Question: I'm making a JavaScript Ajax call to load the contents of a classic ASP page into a div.
When the target ASP page has an error I want to be able to detect it and display a message accordingly. The problem is that even if the ASP page has an error, the response code returned from the Ajax call is 200.
Currently I'm searching the response for the word "error" to determine if the target page errored but this has a distinct code smell about it and I'd like to cleanly check the response code. (I've left this bit out of the example)
This is what the target ASP page renders as:

My Ajax code on the calling page is as follows:
'''
function GetCompanyDataPage(companyID) {
$.ajax({
type: 'GET',
url: 'workflow_companyData.asp?companyID=' + companyID.toString(),
dataType: 'html',
success: function (xml, textStatus, xhr) {
console.log(arguments);
console.log(xhr.status);
console.log(textStatus);
},
statusCode: {
200: function(xhr) {
if(window.console) console.log("**** Status code 200 *** " + xhr.responseText);
}
},
complete: function (xhr, textStatus) {
console.log(xhr.status);
}
});
'''
The resulting console messages are:
> 200 success
**** Status code 200 *** undefined 200
I'm struggling to find how to do this - maybe I'm googling for the wrong thing, maybe it's not possible. Please help.
I am thinking that this is simply not possible because the target ASP page that has the error is still rendering correctly, it's not presenting a browser error. Therefore the Ajax call is correctly seeing the call as successful. I think the only thing I can do is to search for an error in the response text as I'm currently doing.
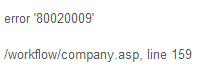
Answer: I believe that this is simply not possible because the target ASP page that has the error is still rendering correctly, it's not presenting a browser error.
Therefore the Ajax call is correctly seeing the call as successful. The only thing that can be done is to search for an error in the response text as is currently being done.